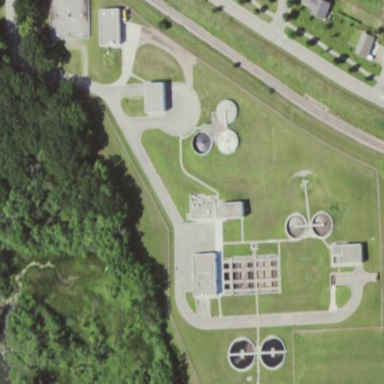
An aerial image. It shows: Wastewater plant protected by fence.